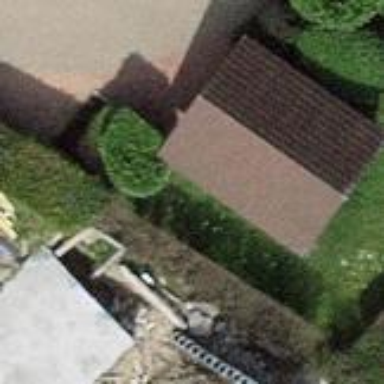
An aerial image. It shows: View of roof of building.